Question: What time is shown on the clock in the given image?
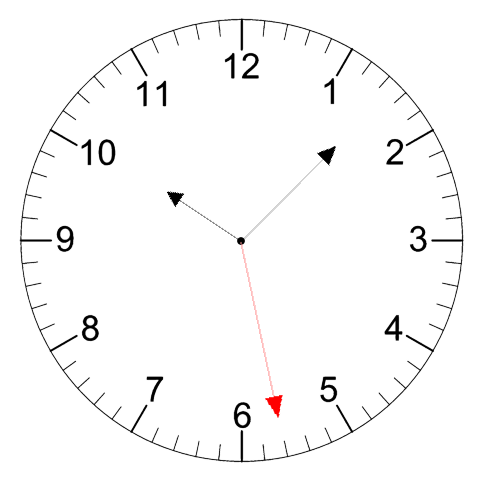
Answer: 10:07:28